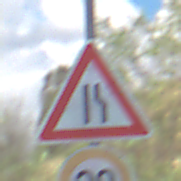
Verkehrszeichen: EinseitigVerengteFahrbahnRechts
Zusatzzeichen unten: Geschwindigkeit20
Umgebung: Outdoor, Nature
Tageszeit: Midday
Wetter: PartlyCloudy
Licht: Natural
Jahreszeit: Autumn
Kontrast: HighContrast